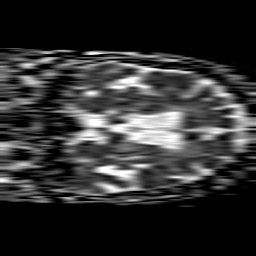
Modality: ADC
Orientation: coronal
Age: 84
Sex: female
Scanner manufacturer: philips
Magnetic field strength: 1.5 T
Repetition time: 3.556 s
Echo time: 0.09719 s